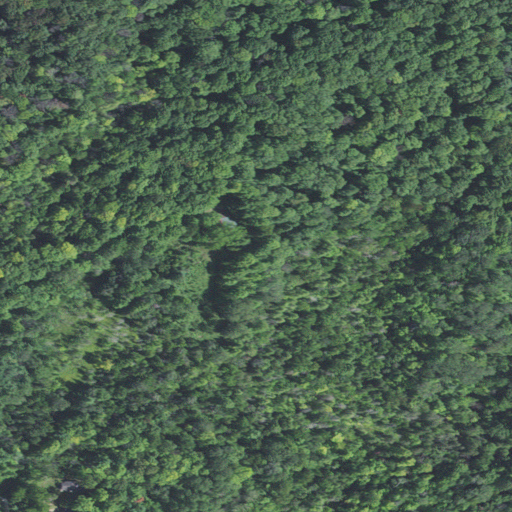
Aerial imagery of mountain in Michigan named Dingle Hill containing deciduous forest, mixed forest, woody wetlands, and open development